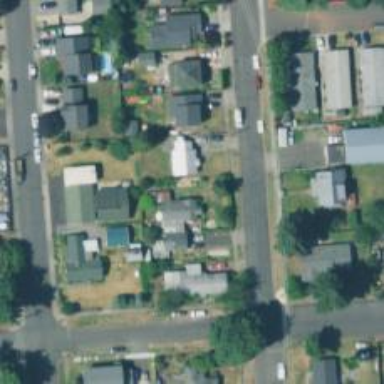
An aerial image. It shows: Residential road with sidewalk on the left side.